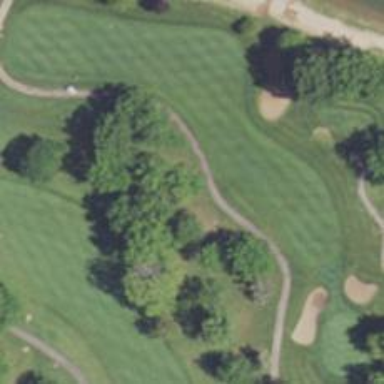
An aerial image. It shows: Golf fairway surrounded by grass.